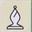
Piece: wB